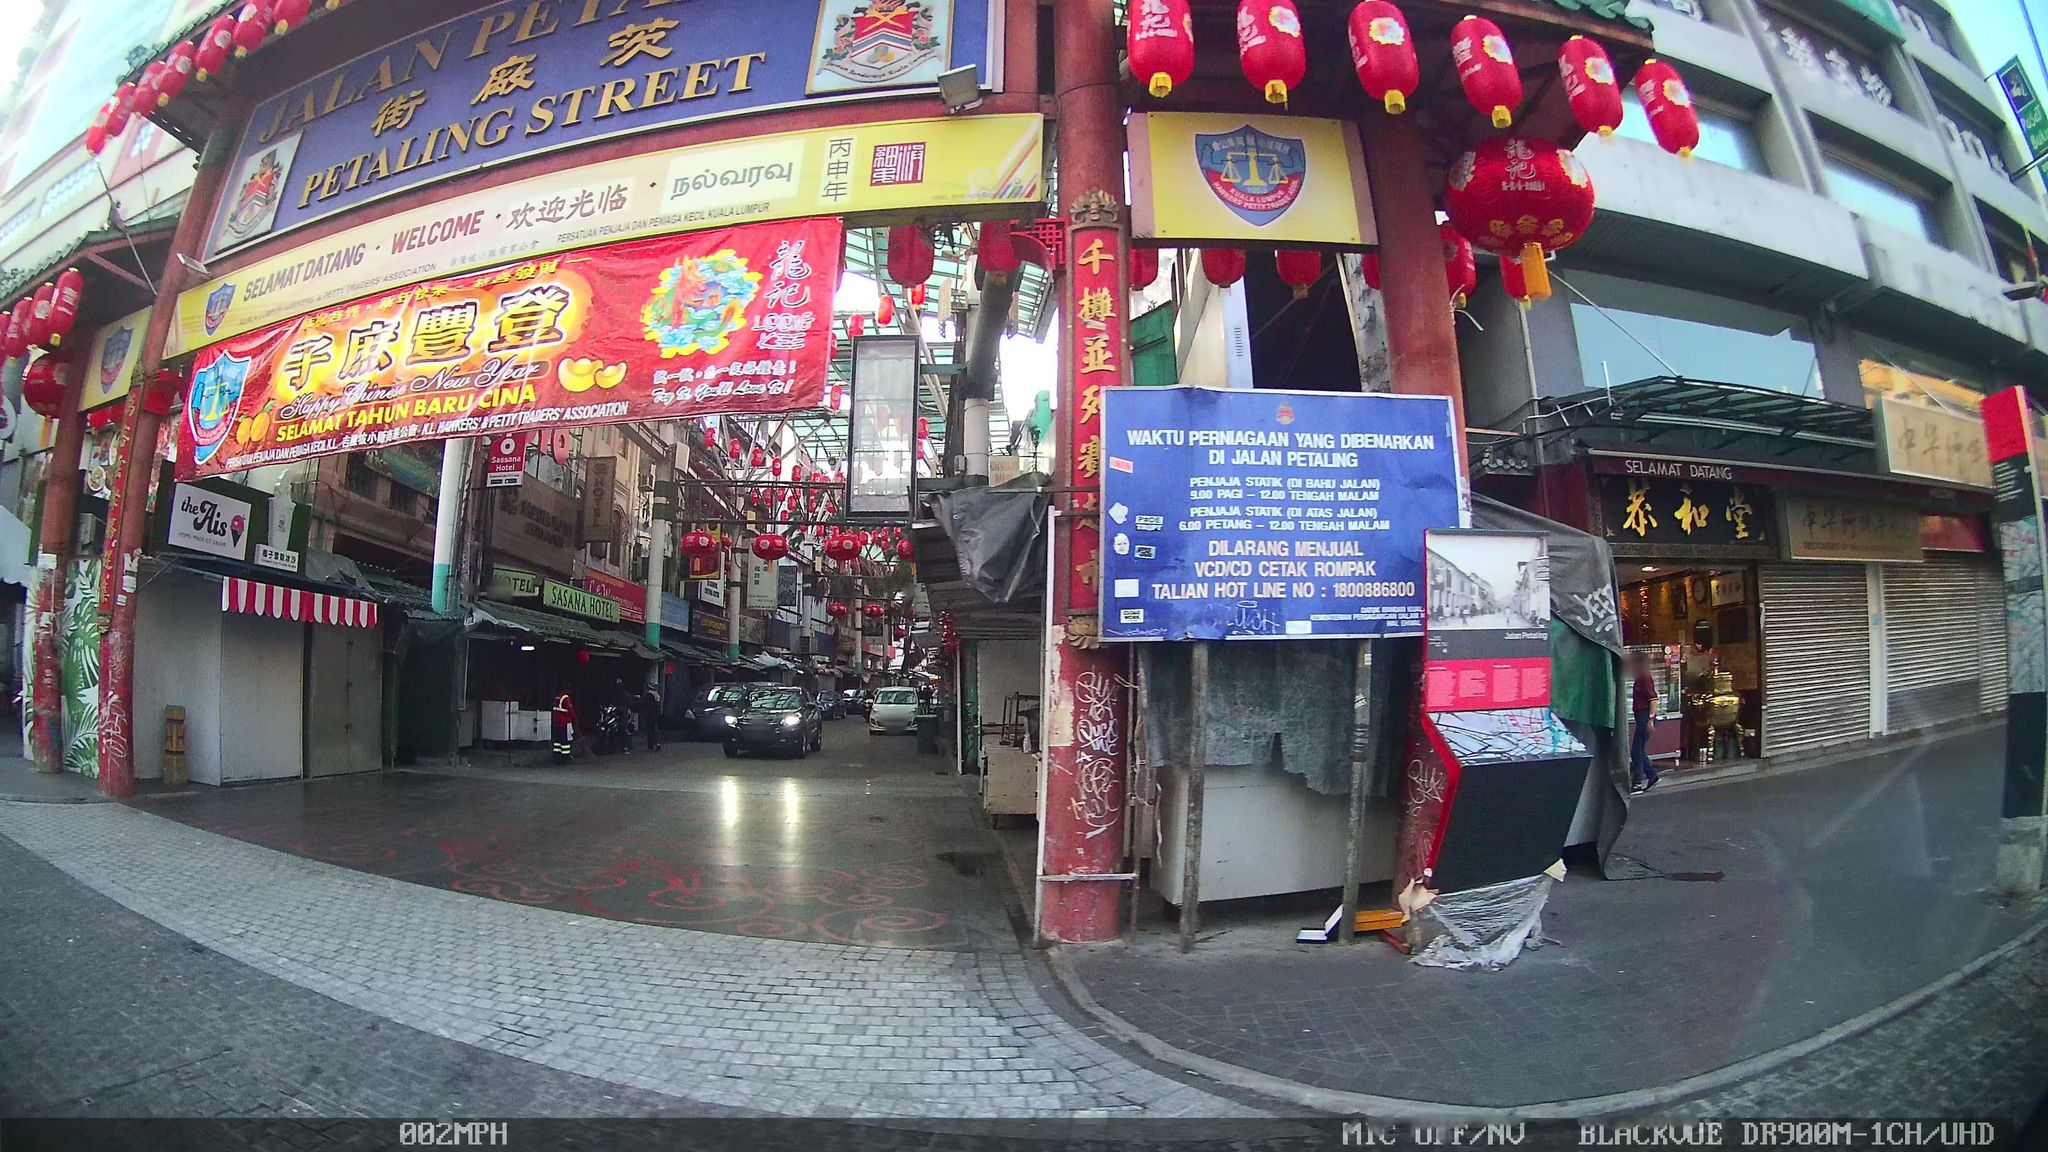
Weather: clear
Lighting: day
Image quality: slightly poor
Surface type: walking surface
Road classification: footway
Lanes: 2, 3
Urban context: urban centre
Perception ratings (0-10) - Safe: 4.71, Lively: 8.07, Beautiful: 2.78, Boring: 1.13, Depressing: 7.43, Wealthy: 1.07